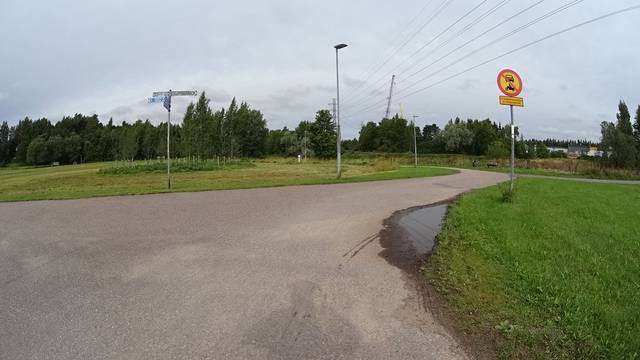
Region: Finland
Coordinates: 60.239, 24.977